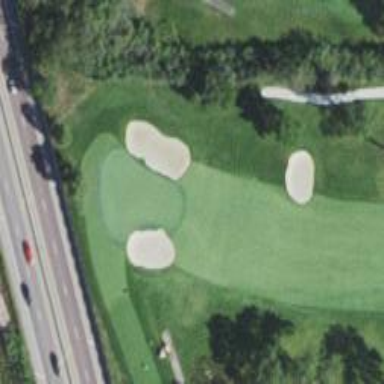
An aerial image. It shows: Golf hole.